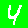
Digit: 4